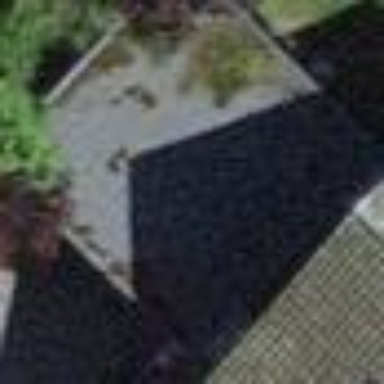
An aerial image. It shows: View of roof of building.